【题型】解答题　【知识点】立体几何　【难度】easy
（1）用斜二测画法补画：如图，使它成为长方体 $ABCD-EFGH$ 的直观图，并标出顶点的字母．（注：被遮住的线段用虚线表示，保留痕迹，不必写画法）

\noindent （2）图中与棱 $DH$ 平行的棱有 \underline{\hspace{4cm}}；

\noindent （3）图中与平面 $BCGF$ 平行的平面有 \underline{\hspace{4cm}}．

\vspace{1cm}

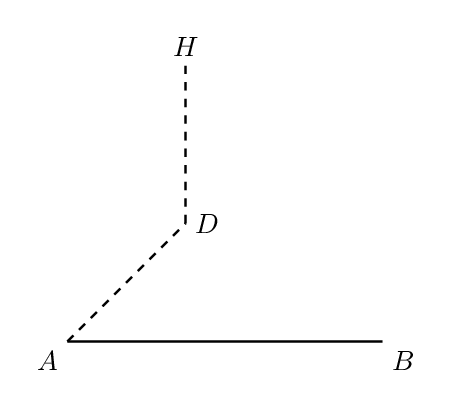
【解答】

\noindent \textbf{【答案】} （1）见解析；（2）棱$AE$，棱$BF$，棱$CG$；（3）平面$ADHE$

\noindent \textbf{【分析】} 本题考查作图-复杂作图，认识立体图形，平行线等知识，解题的关键是理解题意，灵活运用所学知识解决问题．
（1）根据长方体的定义画出图形即可；
（2）根据平行线的判定解决问题；
（3）根据平面平行判定即可．

\noindent \textbf{【详解】} （1）长方体$ABCD-EFGH$如图所示，

（2）图中与棱$DH$平行的棱有棱$AE$，棱$BF$，棱$CG$；
（3）图中与平面$BCGF$平行的平面有平面$ADHE$．

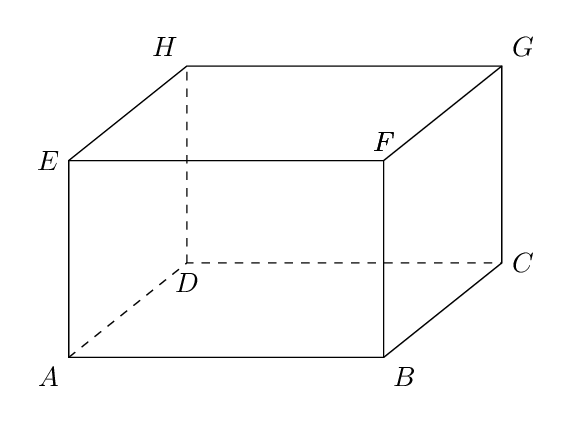